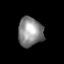
Tissue: skin
Cell type: Epithelial cells
Senescence score: 0.1905
Nuclear area (px): 705
Mean DAPI intensity: 138.567